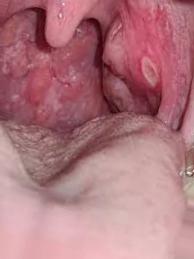
Condition: Mouth Ulcer